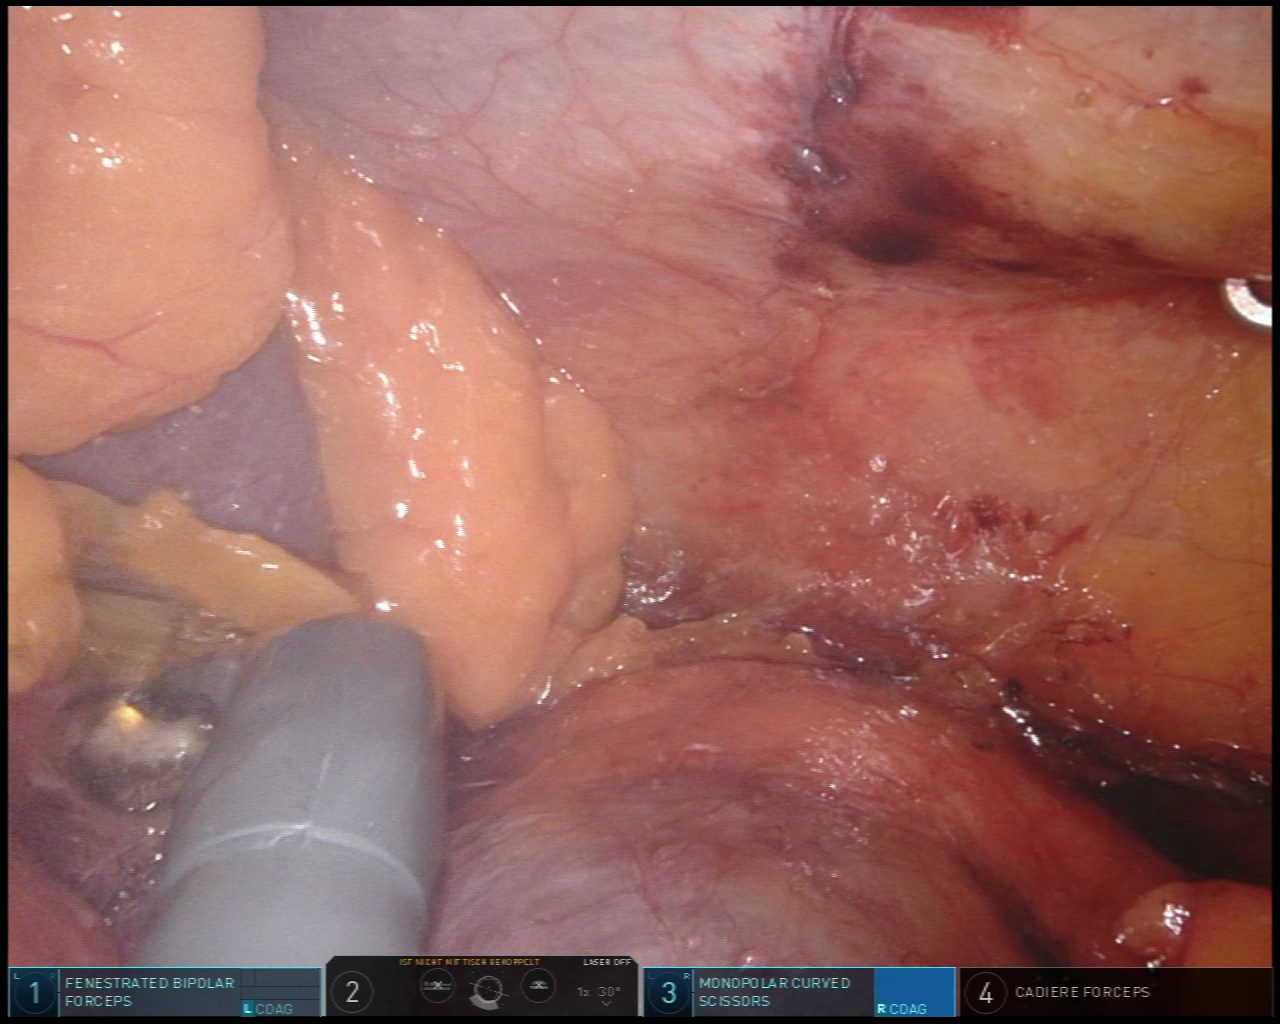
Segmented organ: spleen
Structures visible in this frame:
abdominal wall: yes
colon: no
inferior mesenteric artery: no
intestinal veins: no
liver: no
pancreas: no
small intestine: no
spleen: yes
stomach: no
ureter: no
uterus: no
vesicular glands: no